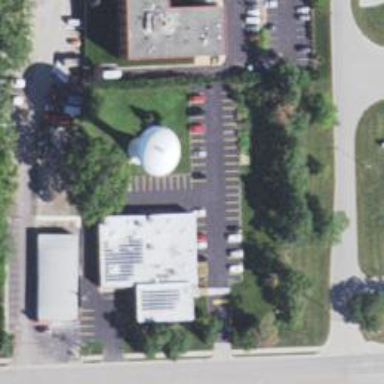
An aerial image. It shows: Water tower that is man-made.